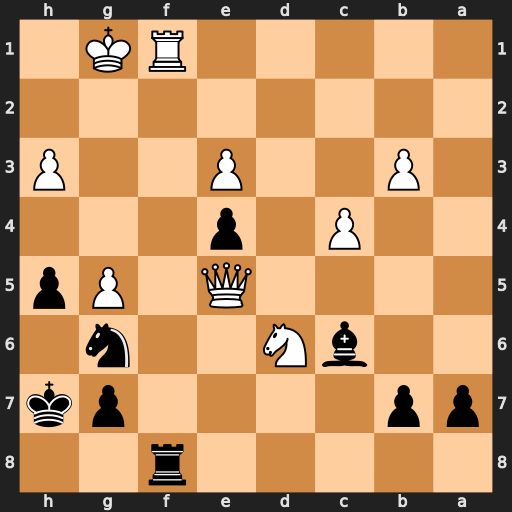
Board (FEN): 5r2/pp4pk/2bN2n1/4Q1Pp/2P1p3/1P2P2P/8/5RK1
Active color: b
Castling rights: -
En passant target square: -
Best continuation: Rxf1+ Kxf1 Nxe5